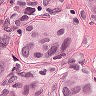
Metastatic tissue present: yes